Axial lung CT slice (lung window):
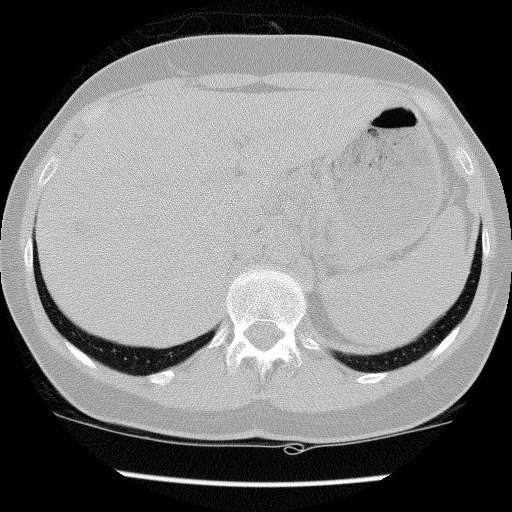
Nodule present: no